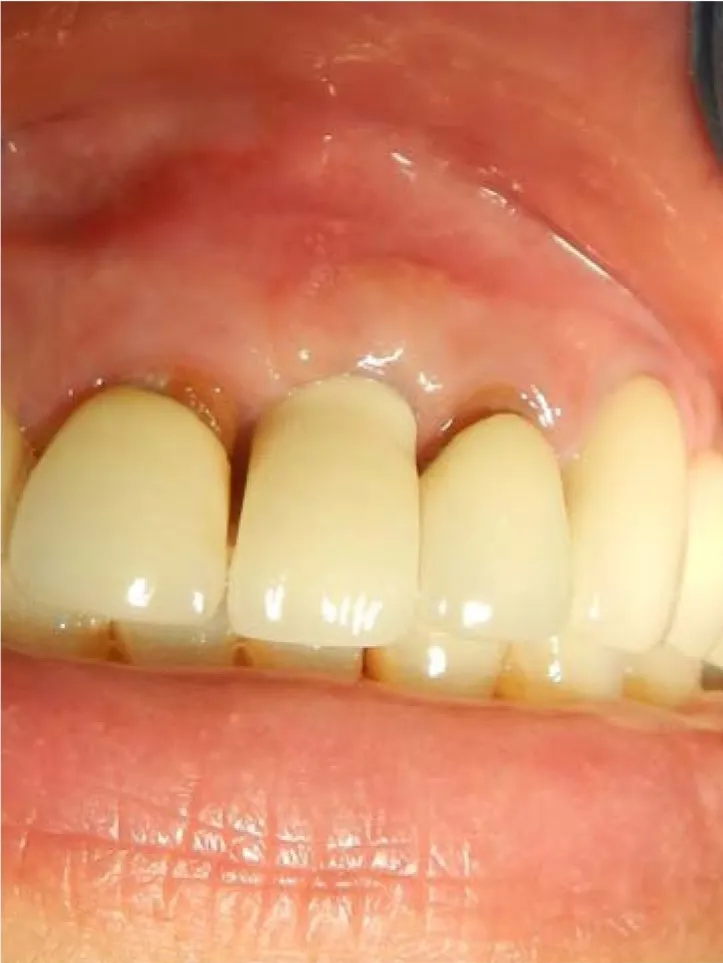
A permanent crown with a customized abutment is fabricated, a marked gingival augmentation can be appreciated.
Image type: medical_photograph (oral_photograph)